Question: Alright so I am new here so I apologize in advance if I post incorrectly or am a little vague. My problem is that I run into a 'NullReferenceException' when I try to run my code but while debugging and hovering my mouse over the problematic variable, I do indeed see the value of the variable.
Here is the VB code that I am working with:
'''
Private Sub Login_Click(ByVal sender As System.Object, ByVal e As System.EventArgs) Handles login.Click
status.Text = "Connecting...."
WebBrowser2.Navigate("http://*****.com/?op=login")
WebBrowser2.Document.GetElementById("loginUsername").InnerText = username.Text
WebBrowser2.Document.GetElementById("loginPassword").InnerText = password.Text
WebBrowser2.Document.GetElementById("loginSubmit").InvokeMember("click")
End Sub
'''
Here is the snapshot of what is going on:

'''
WebBrowser2.Url = New Uri("http://*****.com/?op=login")
WaitForPageLoad() ' <---------- ADDED NEW FUNCTION TO WAIT FOR PAGE LOAD
WebBrowser2.Document.GetElementById("loginUsername").InnerText = username.Text
WebBrowser2.Document.GetElementById("loginPassword").InnerText = password.Text
WebBrowser2.Document.GetElementById("loginSubmit").InvokeMember("click")
status.Text = "Completed"
'''
So I created a new function (credits go to BGM in <URL>:
'''
Private Property pageready As Boolean = False
Private Sub WaitForPageLoad()
AddHandler WebBrowser2.DocumentCompleted, New WebBrowserDocumentCompletedEventHandler(AddressOf PageWaiter)
While Not pageready
Application.DoEvents()
End While
pageready = False
End Sub
Private Sub PageWaiter(ByVal sender As Object, ByVal e As WebBrowserDocumentCompletedEventArgs)
If WebBrowser2.ReadyState = WebBrowserReadyState.Complete Then
pageready = True
RemoveHandler WebBrowser2.DocumentCompleted, New WebBrowserDocumentCompletedEventHandler(AddressOf PageWaiter)
End If
End Sub
'''
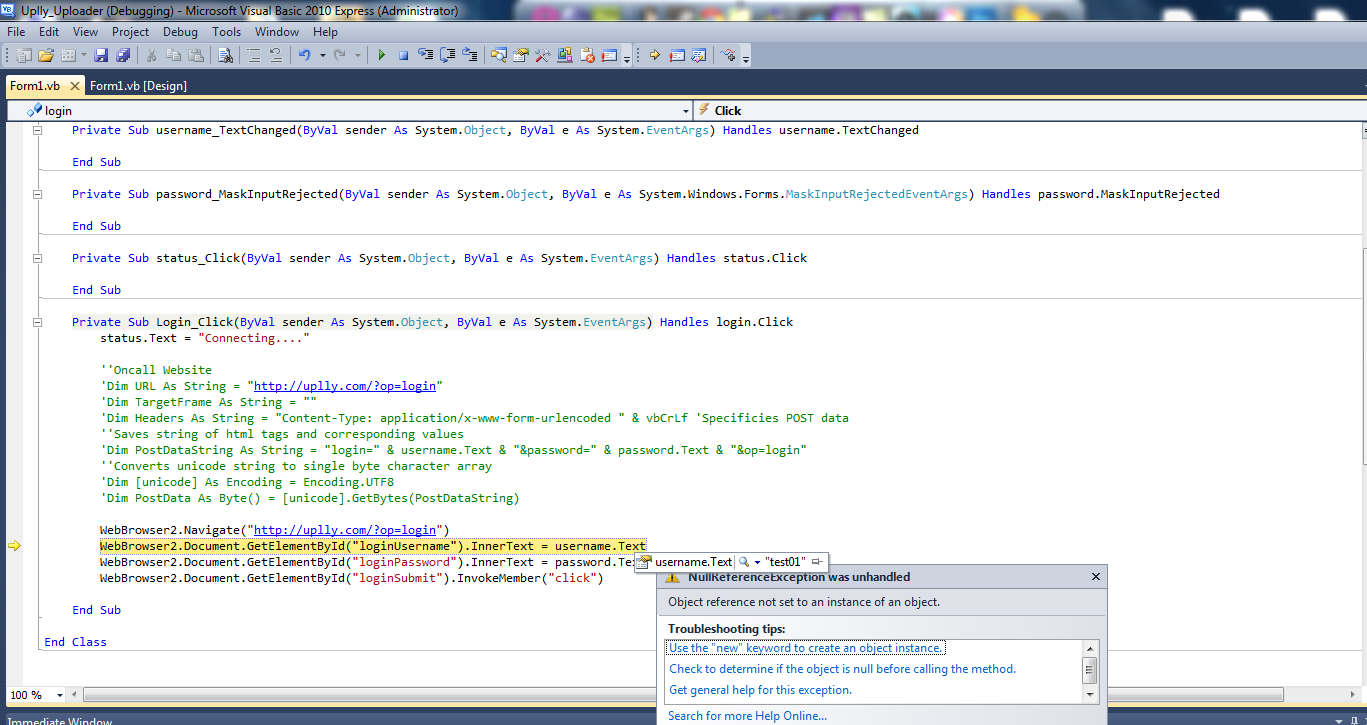
Answer: 'WebBrowser2.Navigate' takes some time to load the document, but is asynchronous. That means that the next code gets executed the document finishes loading.
Consequently, in the next line, 'GetElementById' cannot yet find the target element and returns 'Nothing'. To prevent this, you cannot execute code after calling 'Navigate' - instead, you need to create an event handler for the event that is fired once the document finished loading, and execute the code . - This is the <URL>.